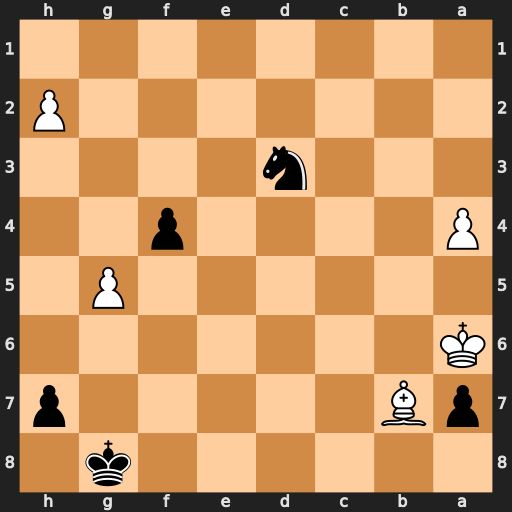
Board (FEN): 6k1/pB5p/K7/6P1/P4p2/3n4/7P/8
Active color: b
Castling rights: -
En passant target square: -
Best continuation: Nc5+ Kb5 Nxb7